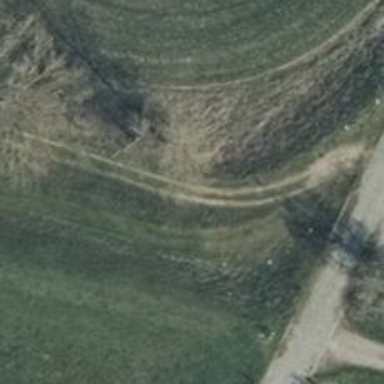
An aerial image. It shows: Grassy track with grade5 tracktype.